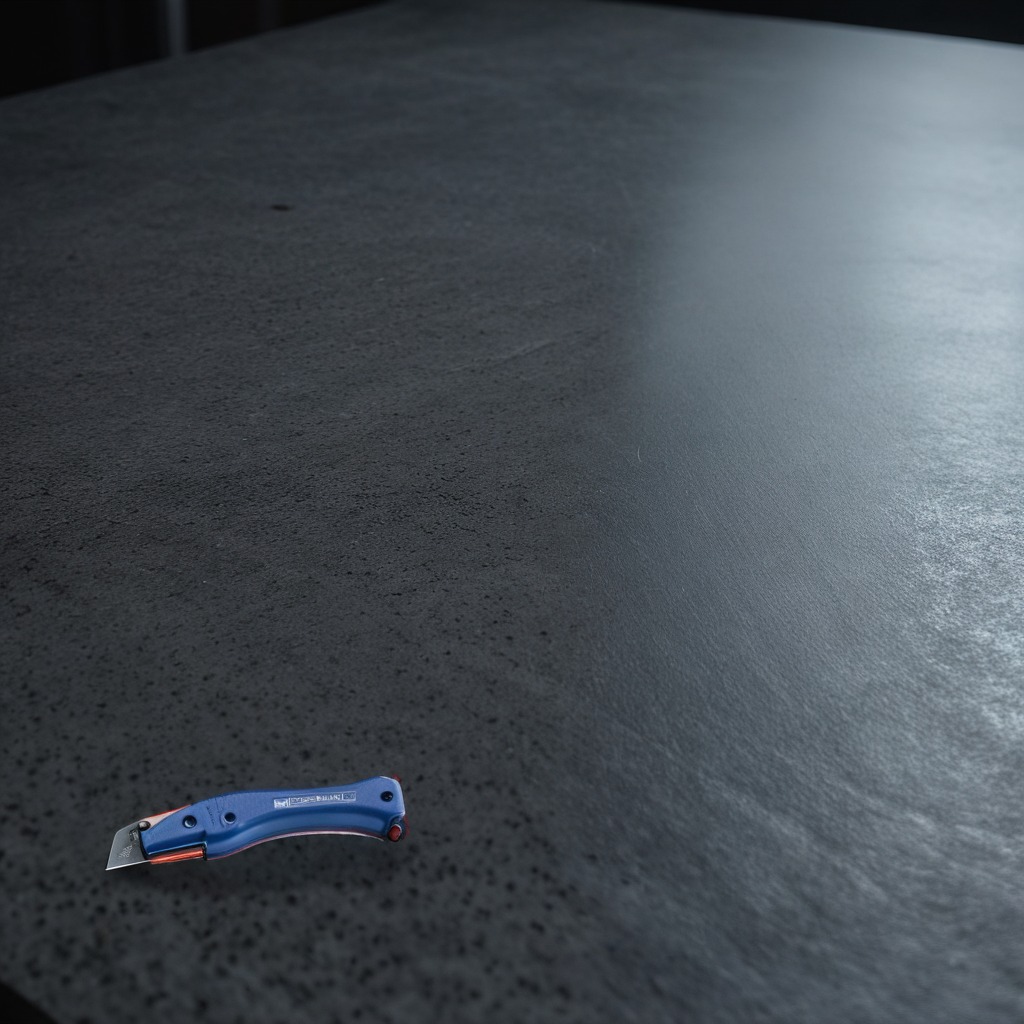
A utility knife is lying on the clean granite table inside a workshop at night.